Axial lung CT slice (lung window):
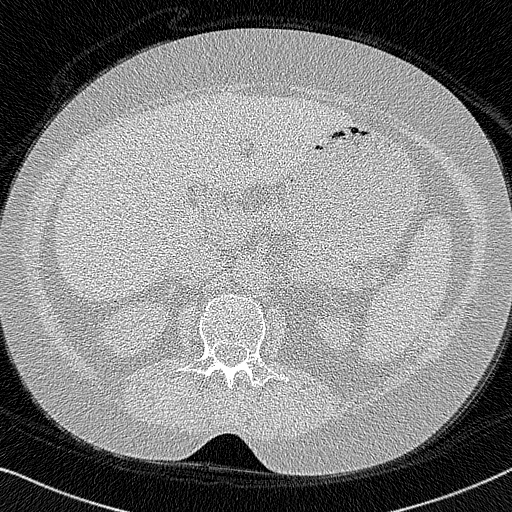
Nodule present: no